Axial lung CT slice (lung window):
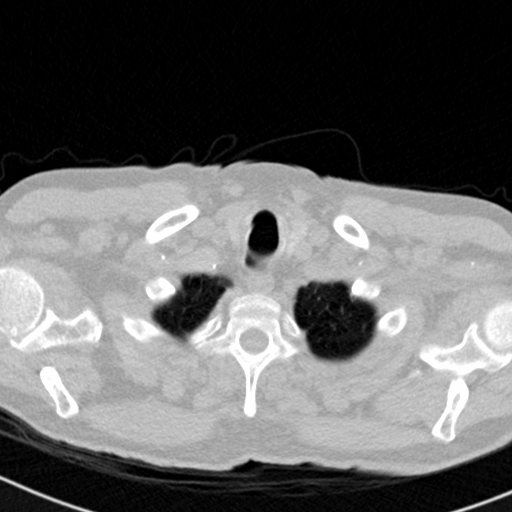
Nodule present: no